Field crop: maize
Growth stage: 2
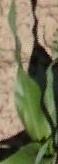
Species: maize